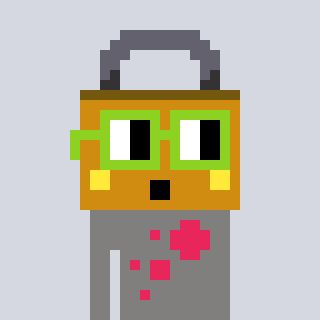
a pixel art character with square light green glasses, a lock-shaped head and a bluegrey-colored body on a cool background